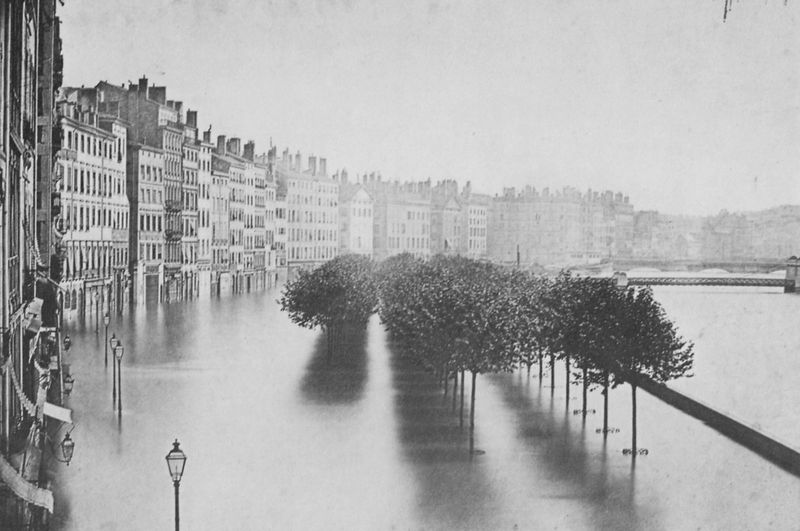
Titel: Überschwemmung in Lyon
Künstler: Froissart
Schlagwörter: baum, blätter, dunkel, himmel, laub, meer, schatten, wasser, weiß, baumstämme, bäume, fluss, menschen, stadt, ufer, fenster, grau, hell, lampe, lampen, laterne, laternen, licht, paris, schwarz, strasse, terasse, zeichnung, gebäude, park, jung, architektur, stein, häuser, nass, natur, spiegelung, stamm, brücke, kanal, hochwasser, leuchte, boot, kamin, kamine, schornstein, ruhig, schiff, sommer, ruhe, biegung, fassade, fassaden, venedig, wohnhäuser, fläche, leer, verlassen, öde, dächer, mauer, schornsteine, allee, nebel, läden, platz, vogelperspektive, hafen, seine, kai, kaimauer, promenade, strom, flut, stämme, unwetter, wetter, reflexe, symmetrie, gris, lciht, glänzend, glatt, allein, still, baumkronen, menschenleer, leuchten, reflexion, foto, fotografie, photographie, regen, schlote, diesig, linie, symmetrisch, druck, schwarz weiss, stich, noir, reihe, entwurf, photo, reihung, kurve, himme, maison, versunken, blanche, laubbäume, alle, uferpromenade, überflutung, überschwemmung, reflex, fotographie, stockwerke, arbre, paysage, fleuve, wasserspiegel, abbildung, gaslaterne, eau, brücken, ville, flussbiegung, historisch, pluie, riviere, markise, unter wasser, straßenlaternen, kronen, häuserzeile, maisons, hafenstadt, calme, ordnung, geordnet, häuserfront, häuserreihe, hängebrücke, markisen, jalousien, strassenbeleuchtung, arcjitektur, arbres, pont, brume, noir et blanc, grisaille, tempete, überschwemmt, fotograf, über, rue, gaslaternen, überlichtet, place, wasserstand, strandpromenade, astrand, aus dem fenster, eindämmung, flutung, gunst, handelshäuser, kathastrophe, pomende, prctstraße, rechtskurve, rege, regularité, scaten, strasenlaternen, verlassen allein, wellenlos, überflutet, überleuchtet, überschwämmung, batiment, batiments, immeubles, eaux, flots, lampadaire, abre, 1830, dunklel, square, inondation, innondation, abres, ponts, am genfer see, innondé, promenad, fassades, laternes, aqua alta, crue